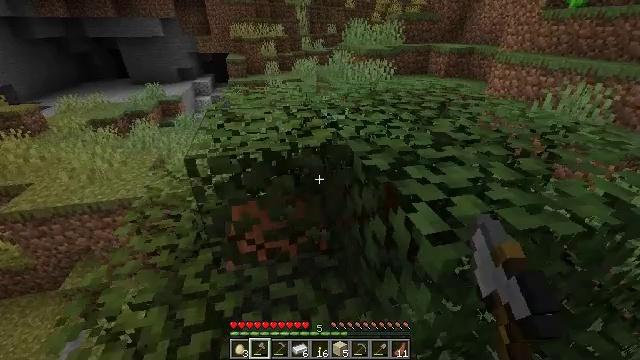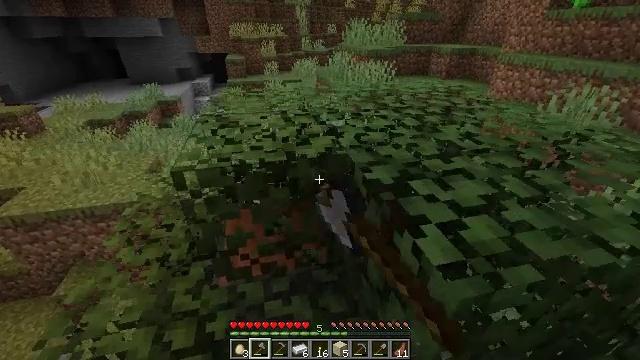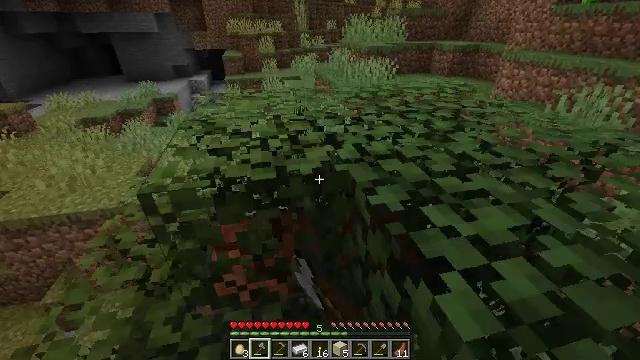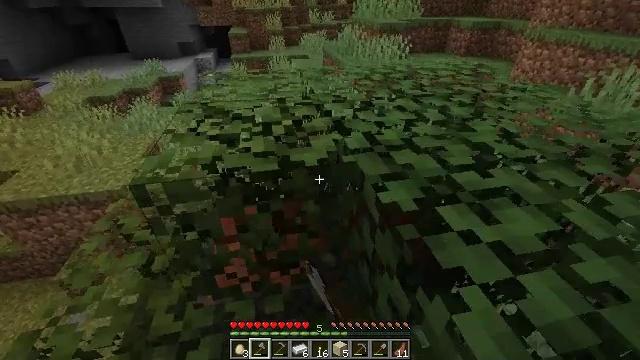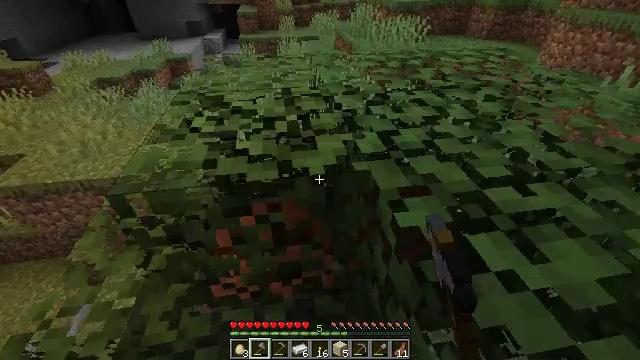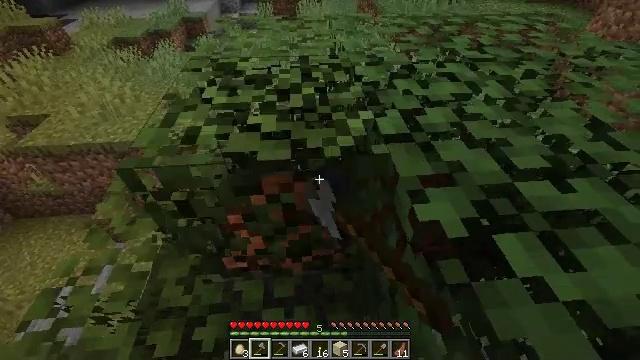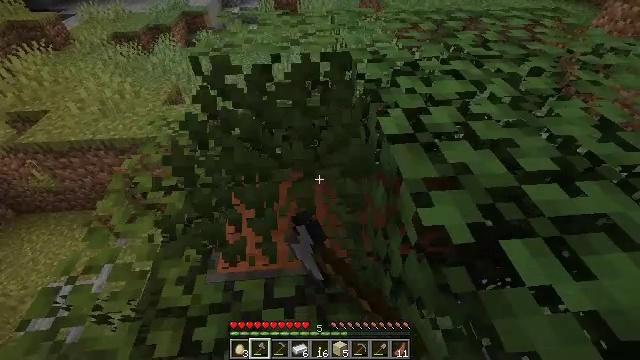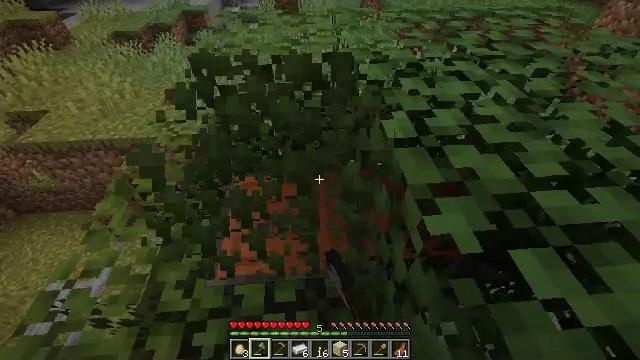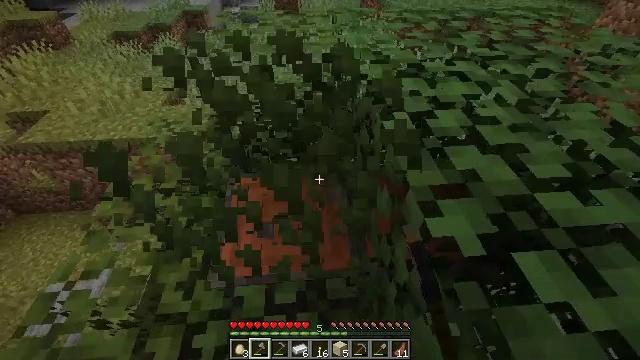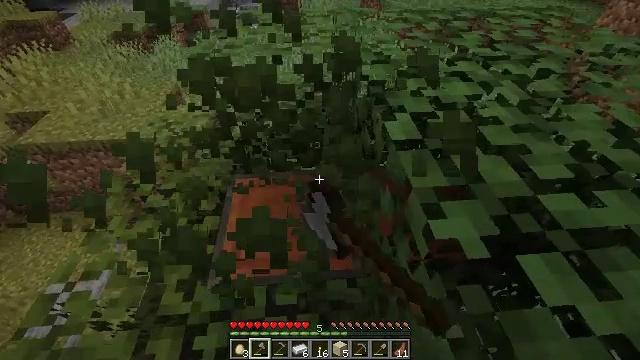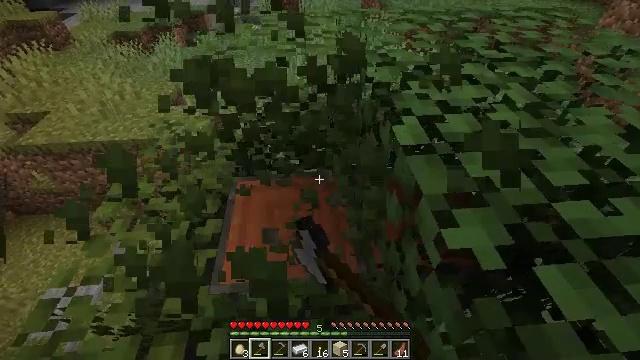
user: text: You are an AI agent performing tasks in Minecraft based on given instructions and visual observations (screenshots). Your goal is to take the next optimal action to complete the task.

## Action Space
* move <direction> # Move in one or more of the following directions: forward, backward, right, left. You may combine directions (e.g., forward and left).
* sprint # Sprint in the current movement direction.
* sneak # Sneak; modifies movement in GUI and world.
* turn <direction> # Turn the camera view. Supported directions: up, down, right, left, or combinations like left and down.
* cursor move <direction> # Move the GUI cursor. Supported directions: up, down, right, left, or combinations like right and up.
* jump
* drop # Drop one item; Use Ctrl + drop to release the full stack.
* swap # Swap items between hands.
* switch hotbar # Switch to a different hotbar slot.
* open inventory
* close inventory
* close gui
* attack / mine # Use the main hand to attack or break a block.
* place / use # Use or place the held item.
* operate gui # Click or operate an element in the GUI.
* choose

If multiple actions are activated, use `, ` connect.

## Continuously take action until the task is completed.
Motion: motion action
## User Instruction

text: Harvest acacia leaves with your hand or a tool.
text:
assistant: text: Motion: move forward, attack / mine
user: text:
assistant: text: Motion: move forward, attack / mine
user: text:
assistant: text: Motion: move forward, turn left and down, attack / mine
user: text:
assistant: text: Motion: turn left and down, attack / mine
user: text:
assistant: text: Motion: turn left and down, attack / mine
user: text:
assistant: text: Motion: attack / mine
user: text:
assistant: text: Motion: attack / mine
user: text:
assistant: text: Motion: attack / mine
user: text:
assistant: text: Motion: attack / mine
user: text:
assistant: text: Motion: move forward and move left, attack / mine
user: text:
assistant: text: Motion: attack / mine